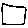
Label: square